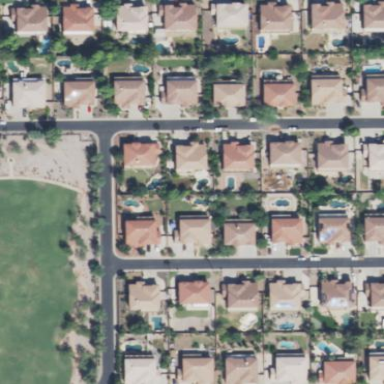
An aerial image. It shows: Gated residential area.